Interaction volume radius: 10 \u00c5
Interaction volume height: 20 \u00c5
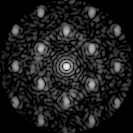
Disorder parameter: 0.4368